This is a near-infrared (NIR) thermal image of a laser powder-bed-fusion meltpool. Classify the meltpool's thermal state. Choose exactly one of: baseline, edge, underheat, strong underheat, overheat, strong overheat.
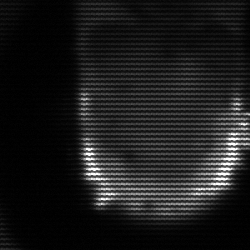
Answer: baseline